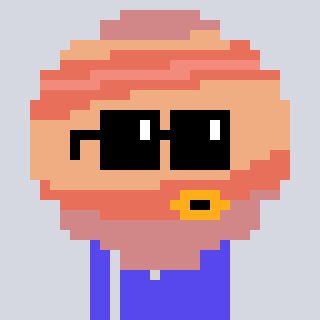
a pixel art character with square black sunglasses, a jupiter-shaped head and a computerblue-colored body on a cool background